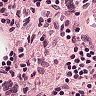
Metastatic tissue present: no